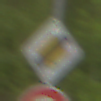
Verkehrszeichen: EndeVorfahrtsstrasse
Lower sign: Geschwindigkeit80
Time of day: MorningAfternoon
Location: Outdoor (Nature)
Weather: Overcast
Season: NotSpecified
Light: Natural